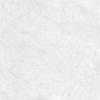
Label: no_change